Question: First i installed the following as per W3 total cache instructions:
1)Installed Memcached
2)PECL Memcache Module
2 days back i went through an article comparing Memcache Vs Memcached and i installed Memcached by
3)'sudo apt-get install php5-memcached'. and
4)Did a Apache 'restart'.
Now i can see both in phpinfo.
5)I removed memcache 'sudo apt-get remove php5-memcache' as i want to use Memcached
6) after uninstalling i noticed 'Class 'Memcache' not found' error and wordpress in not opening.
7) then again i installed 'php5-memcache'.
8) now again i can see both in phpinfo (please look at the screenshot below)

Other info
9) Registered save handlers - files user memcache memcached
10) 'session.save_handler' memcache memcache
How to repleace memcache with memcached. please advice.
Can i use both?
PHP Version: 5.5.9-1ubuntu4.4
Web Server: Apache
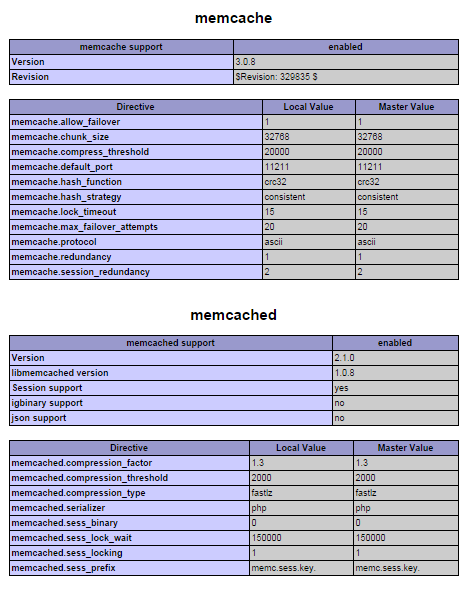
Answer: Which Wordpress 'Memcached' do you use ?
Because it's your only problem : you need a WP module which implements 'Memcached'
For ex : <URL>
My advice it to uninstall php5-memcache if you use the other, to avoid confusion.
Regards